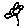
Label: flower